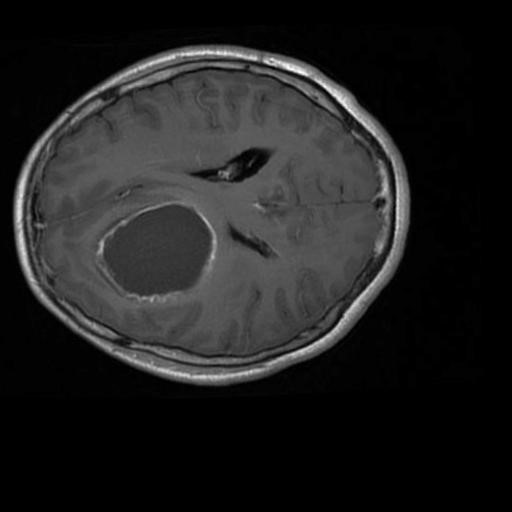
Label: brain_glioma